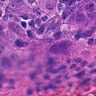
Metastatic tissue present: yes